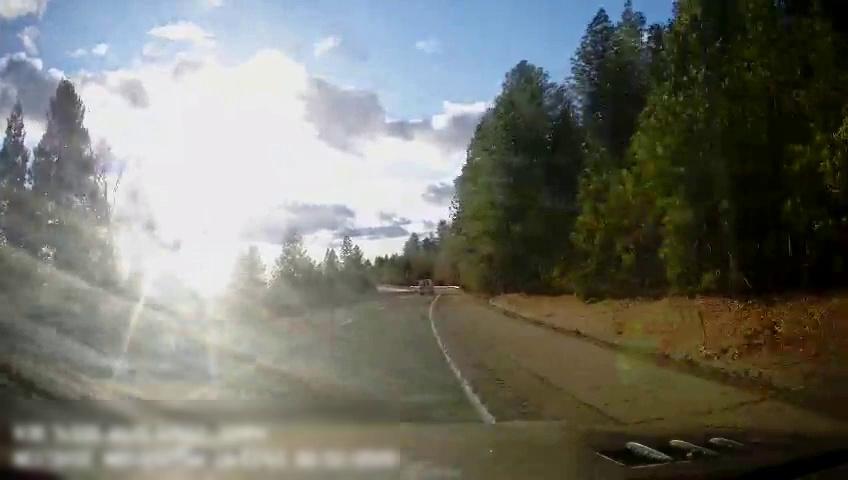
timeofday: Day
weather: Sunny
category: Drivable Space
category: Vehicles | Van
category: Lanes | Current Lane
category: Lanes | Alternate Lane